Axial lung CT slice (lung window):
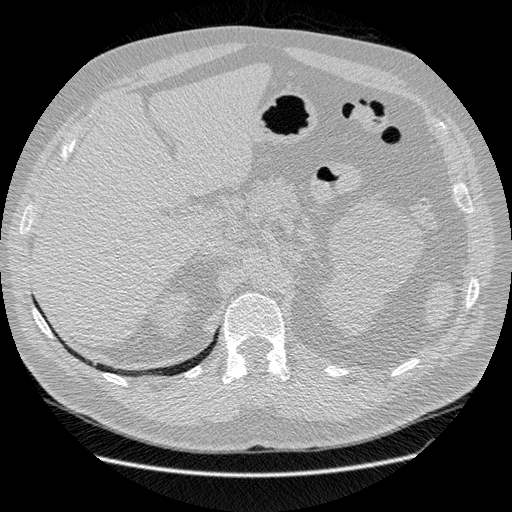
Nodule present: no